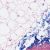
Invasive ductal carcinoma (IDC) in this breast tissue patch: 0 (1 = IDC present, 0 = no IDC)